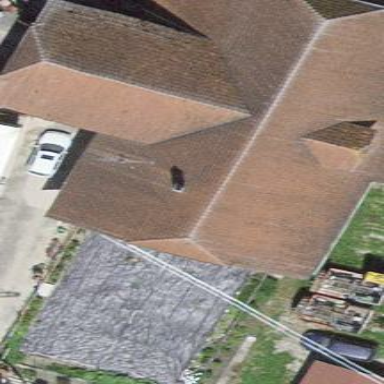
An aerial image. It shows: Farm building.